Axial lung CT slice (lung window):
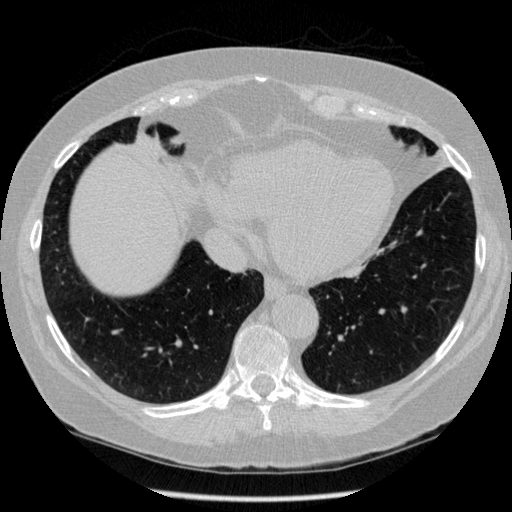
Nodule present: no